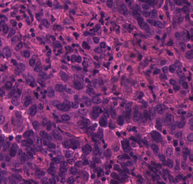
Tumor epithelial tissue: yes
Tumor-associated stroma tissue: no
Normal tissue: no